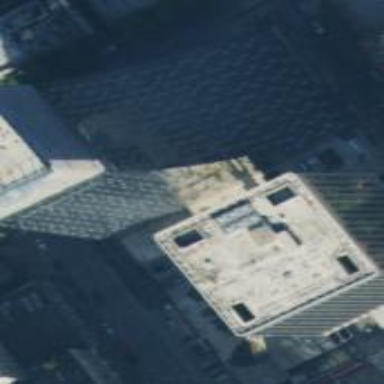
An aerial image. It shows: Part of building is shown in the image.